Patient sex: M
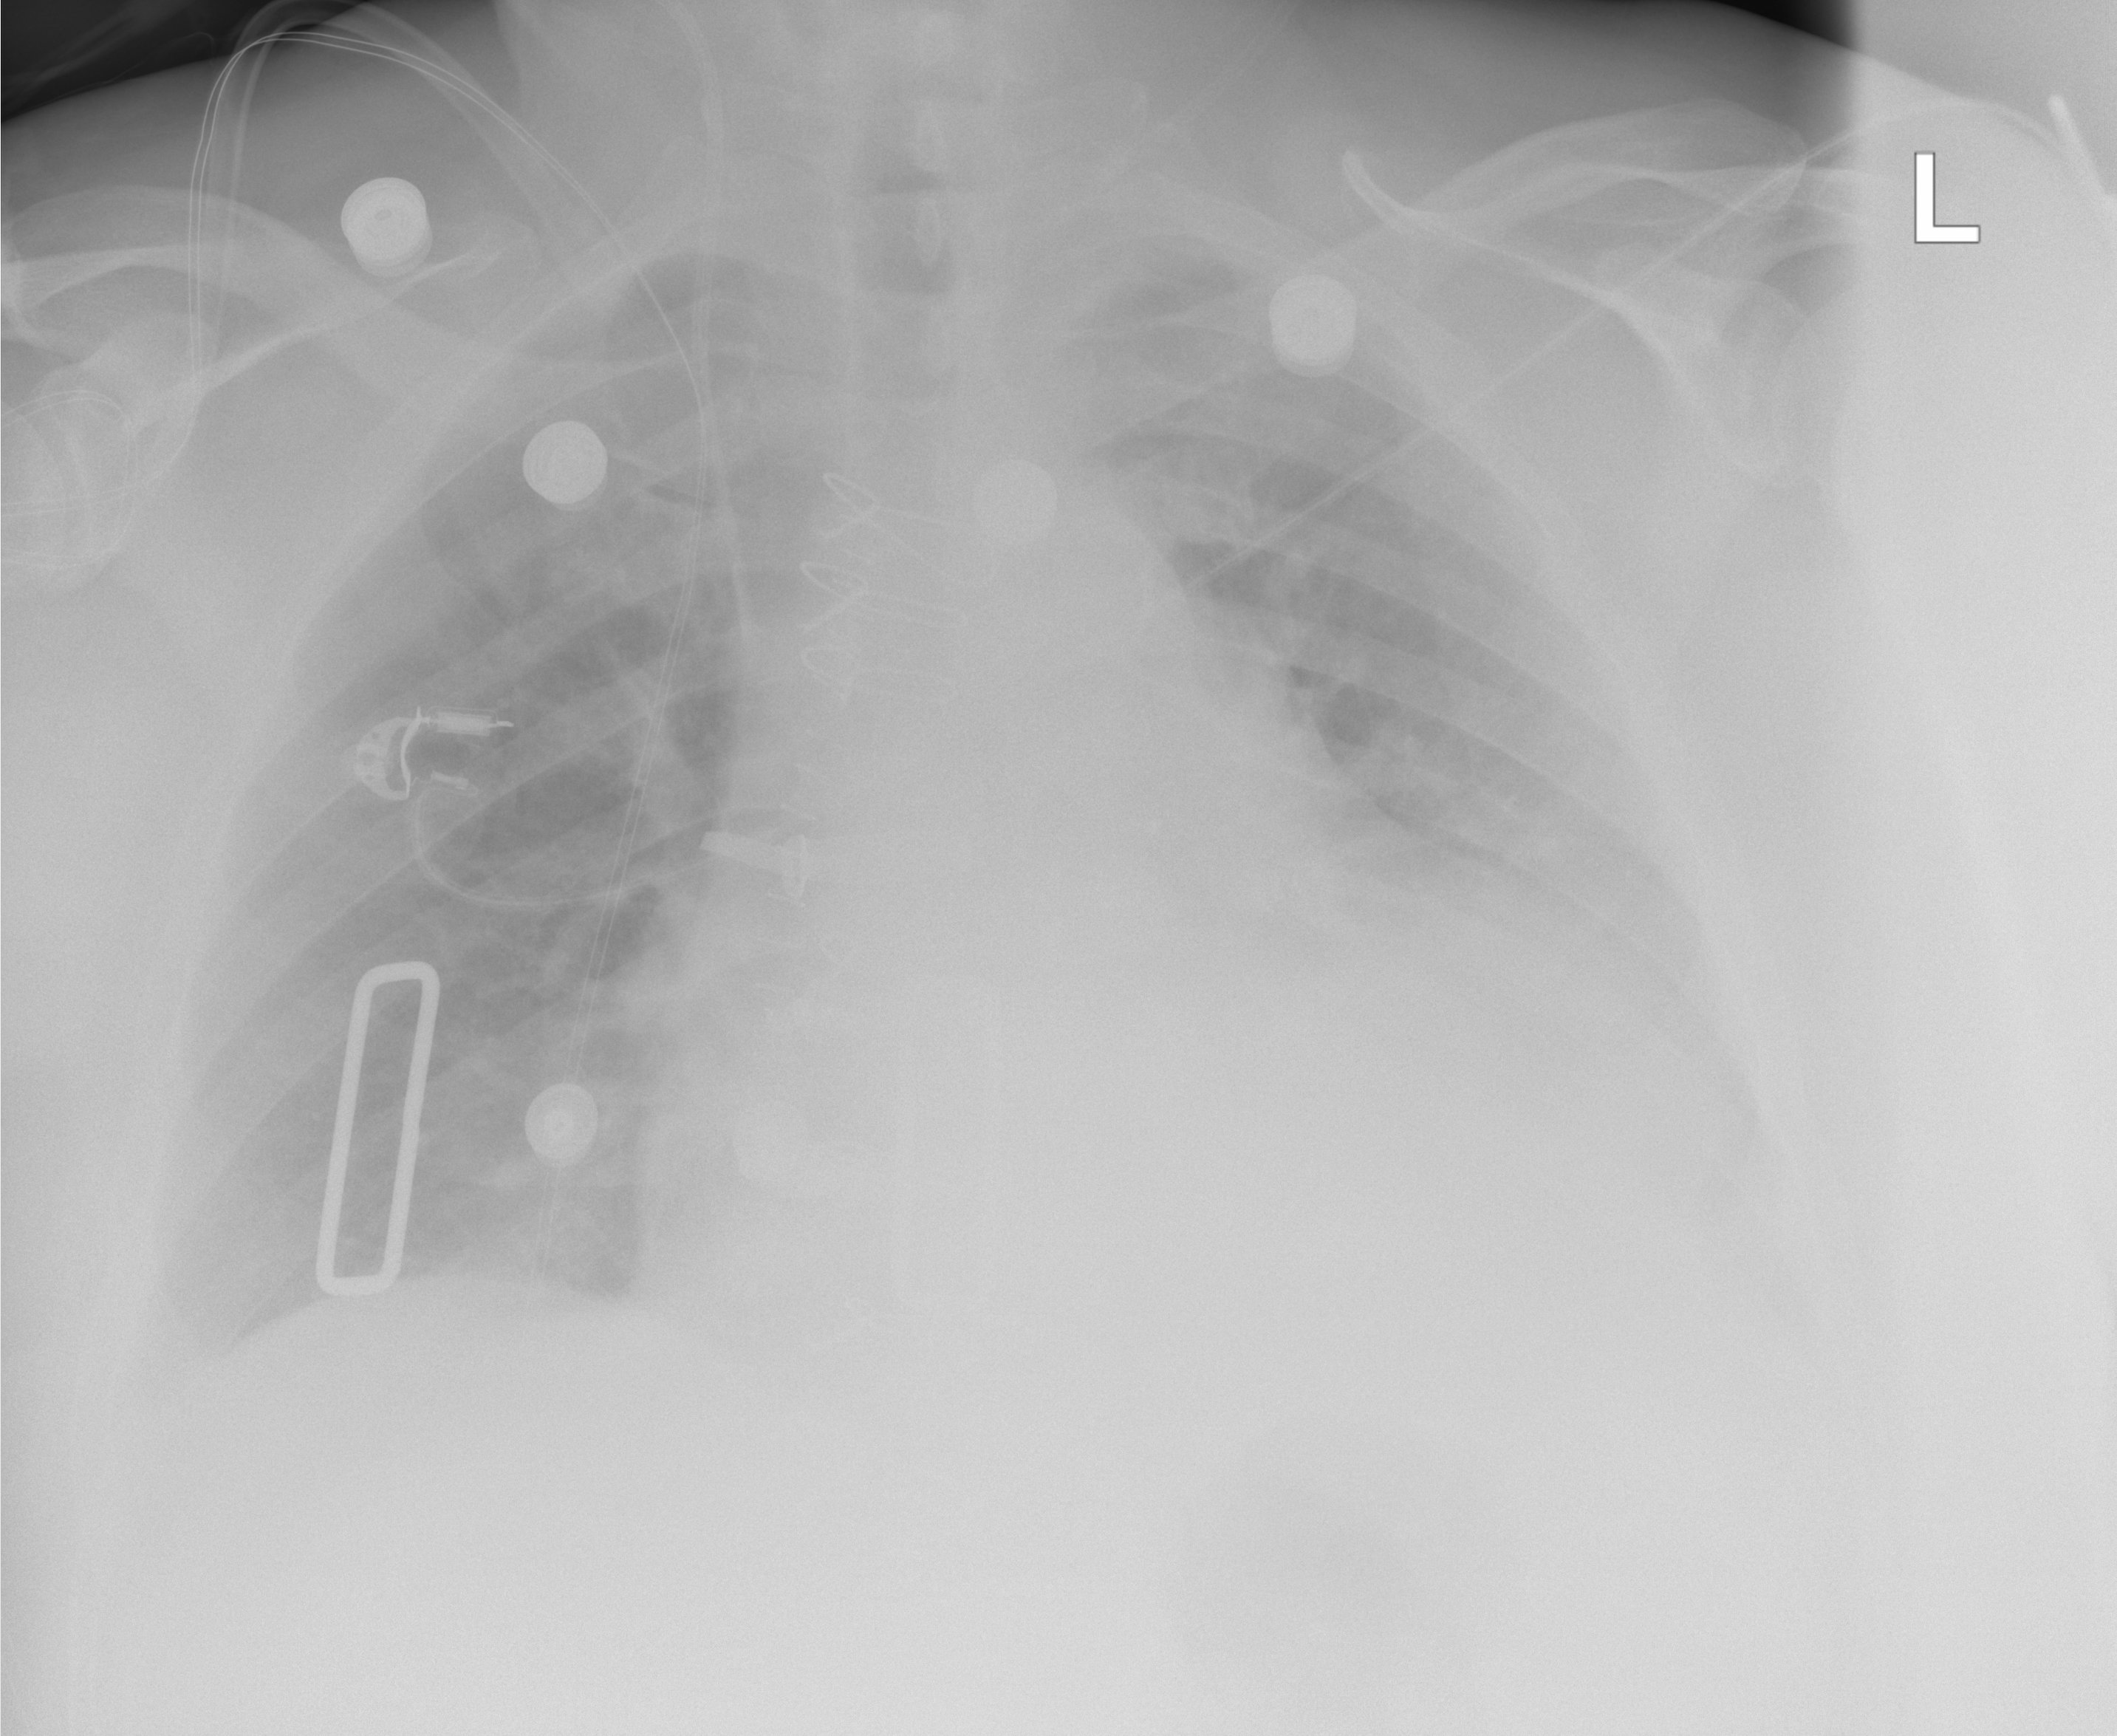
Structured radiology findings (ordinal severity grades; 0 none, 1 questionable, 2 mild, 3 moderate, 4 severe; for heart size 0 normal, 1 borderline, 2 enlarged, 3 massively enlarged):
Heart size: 3
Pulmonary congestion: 2
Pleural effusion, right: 0
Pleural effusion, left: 2
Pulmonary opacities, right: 0
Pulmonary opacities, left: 0
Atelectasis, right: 2
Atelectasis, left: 2